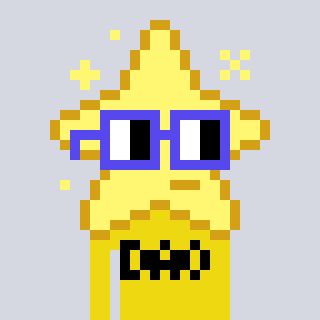
a pixel art character with square blue glasses, a star-shaped head and a yellow-colored body on a cool background